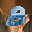
Label: 8